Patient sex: F
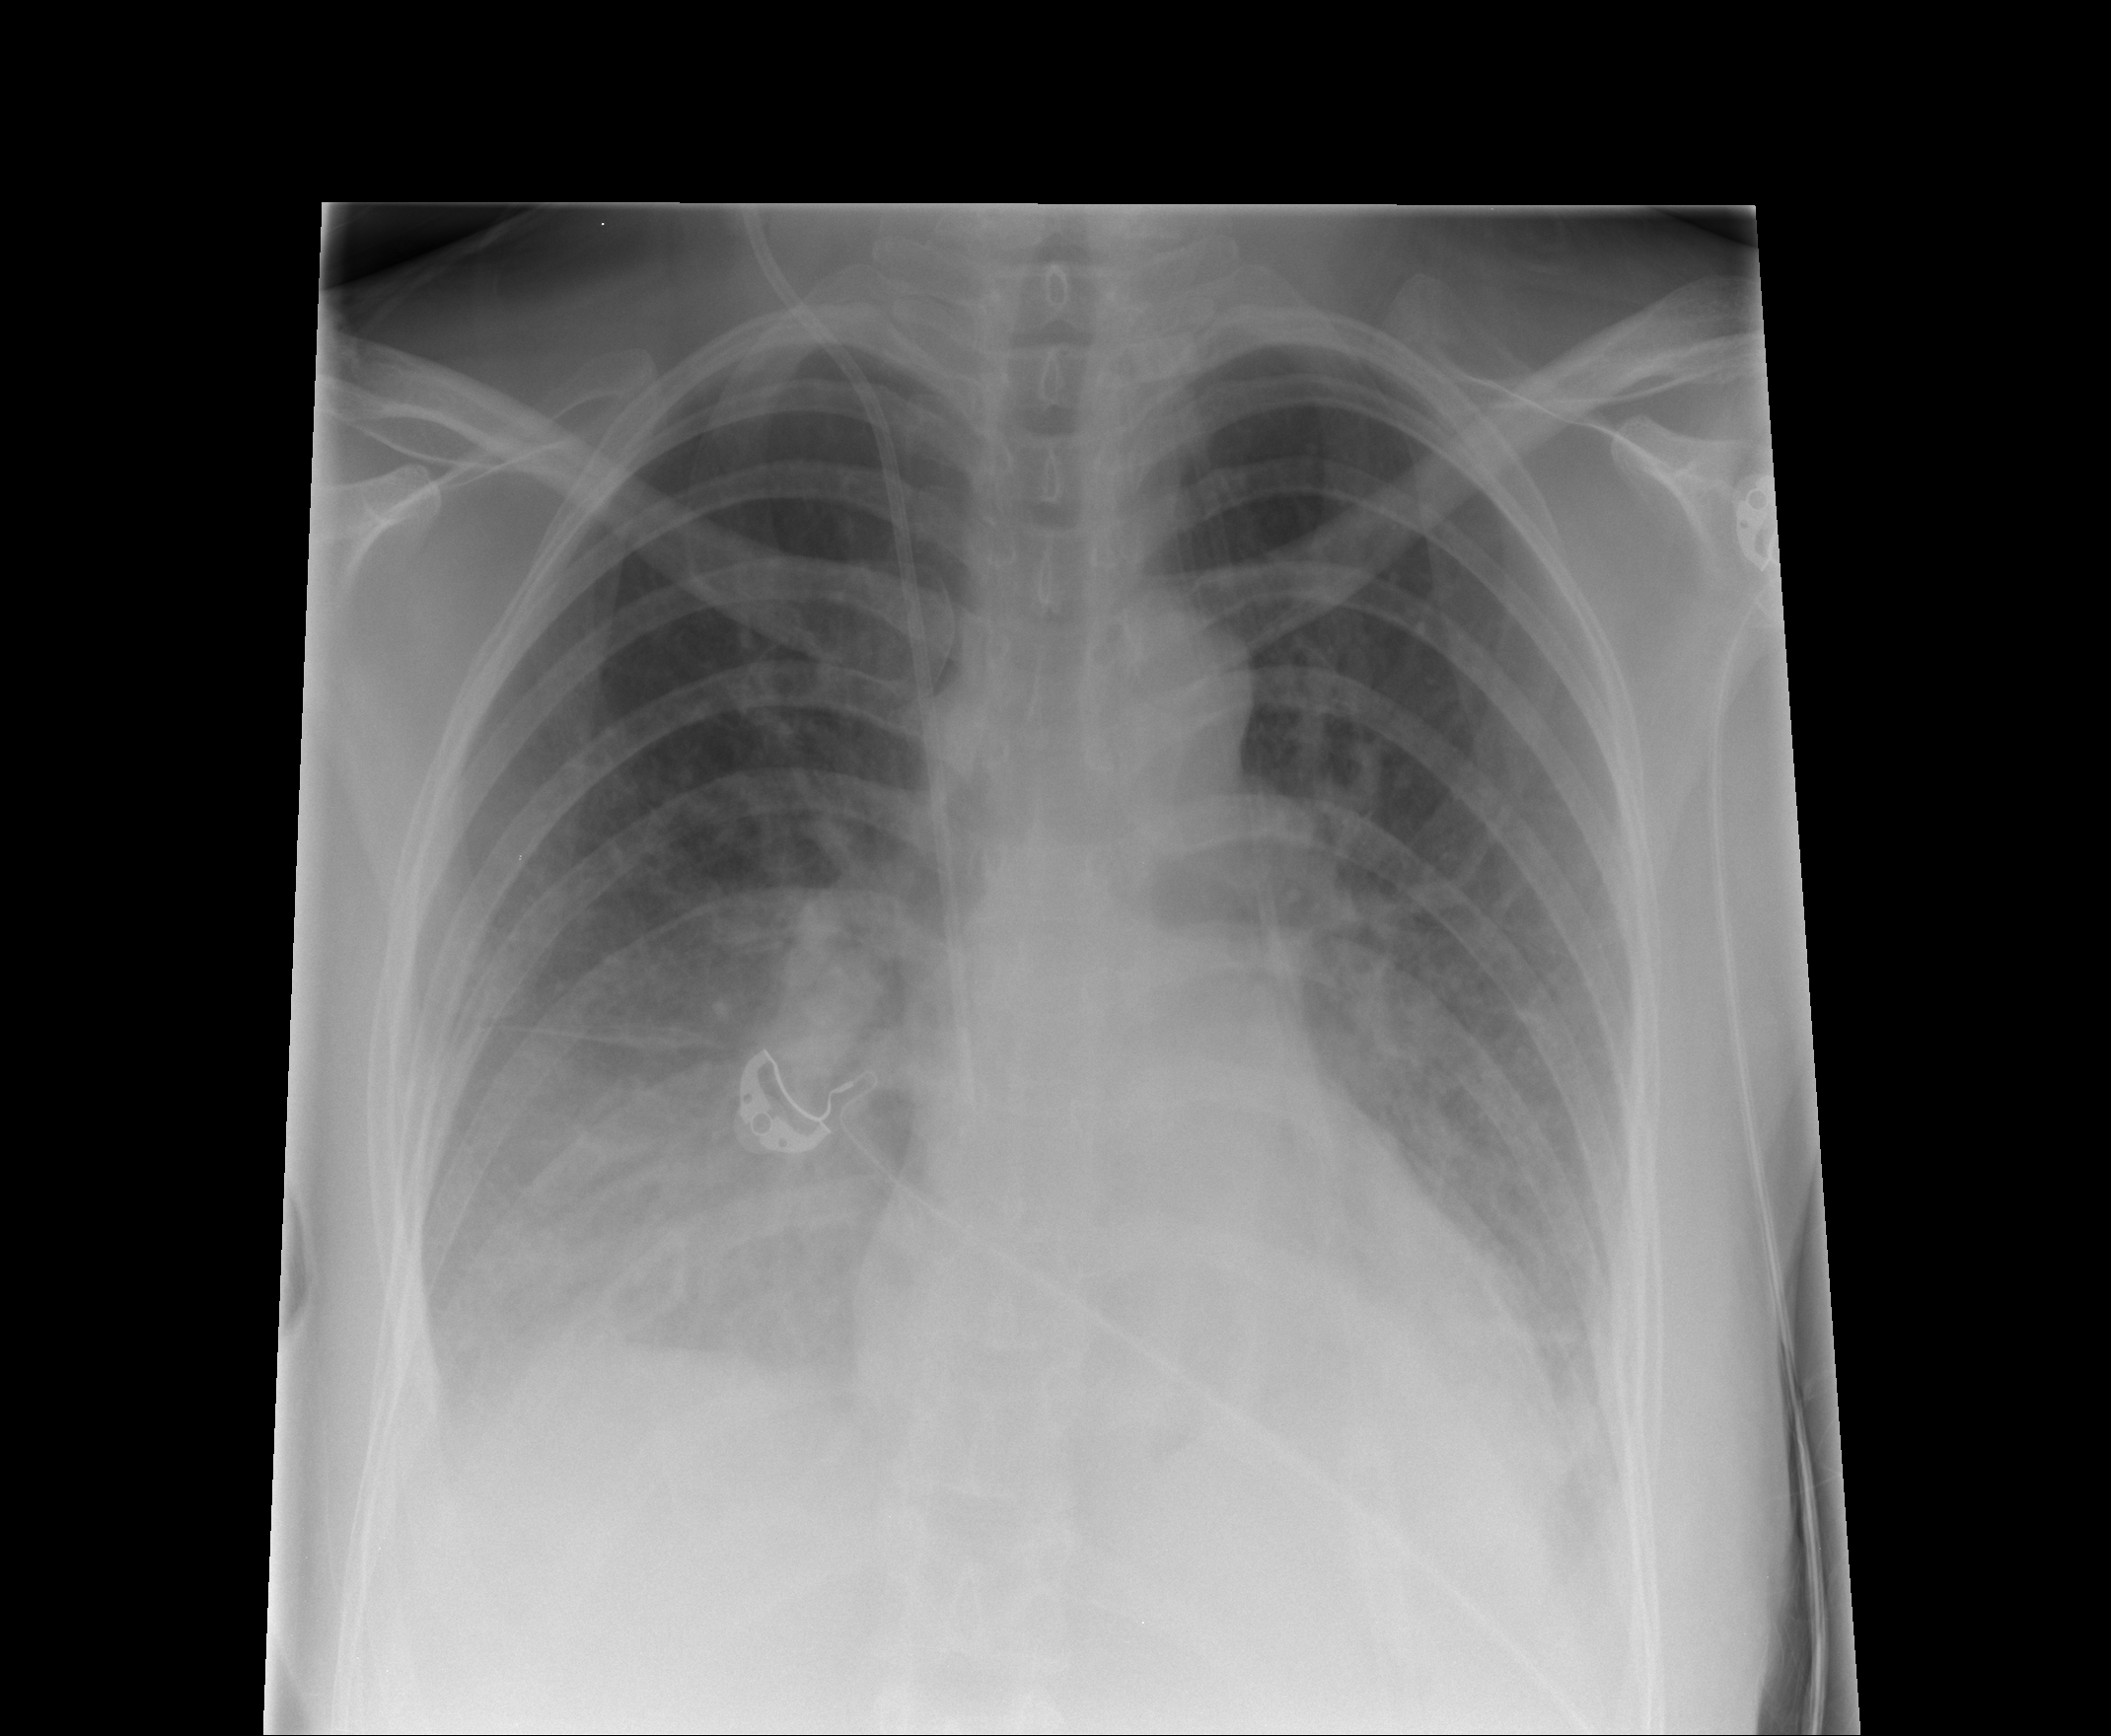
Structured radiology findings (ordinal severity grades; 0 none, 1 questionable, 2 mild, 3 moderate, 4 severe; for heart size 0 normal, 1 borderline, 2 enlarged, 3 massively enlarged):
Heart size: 1
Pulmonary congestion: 2
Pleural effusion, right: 3
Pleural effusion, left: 3
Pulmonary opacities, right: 0
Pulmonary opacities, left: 0
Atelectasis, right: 3
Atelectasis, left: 3